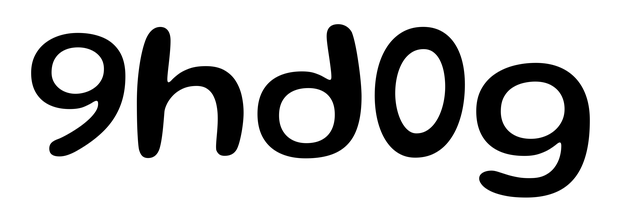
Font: Gluten_Regular